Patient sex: F
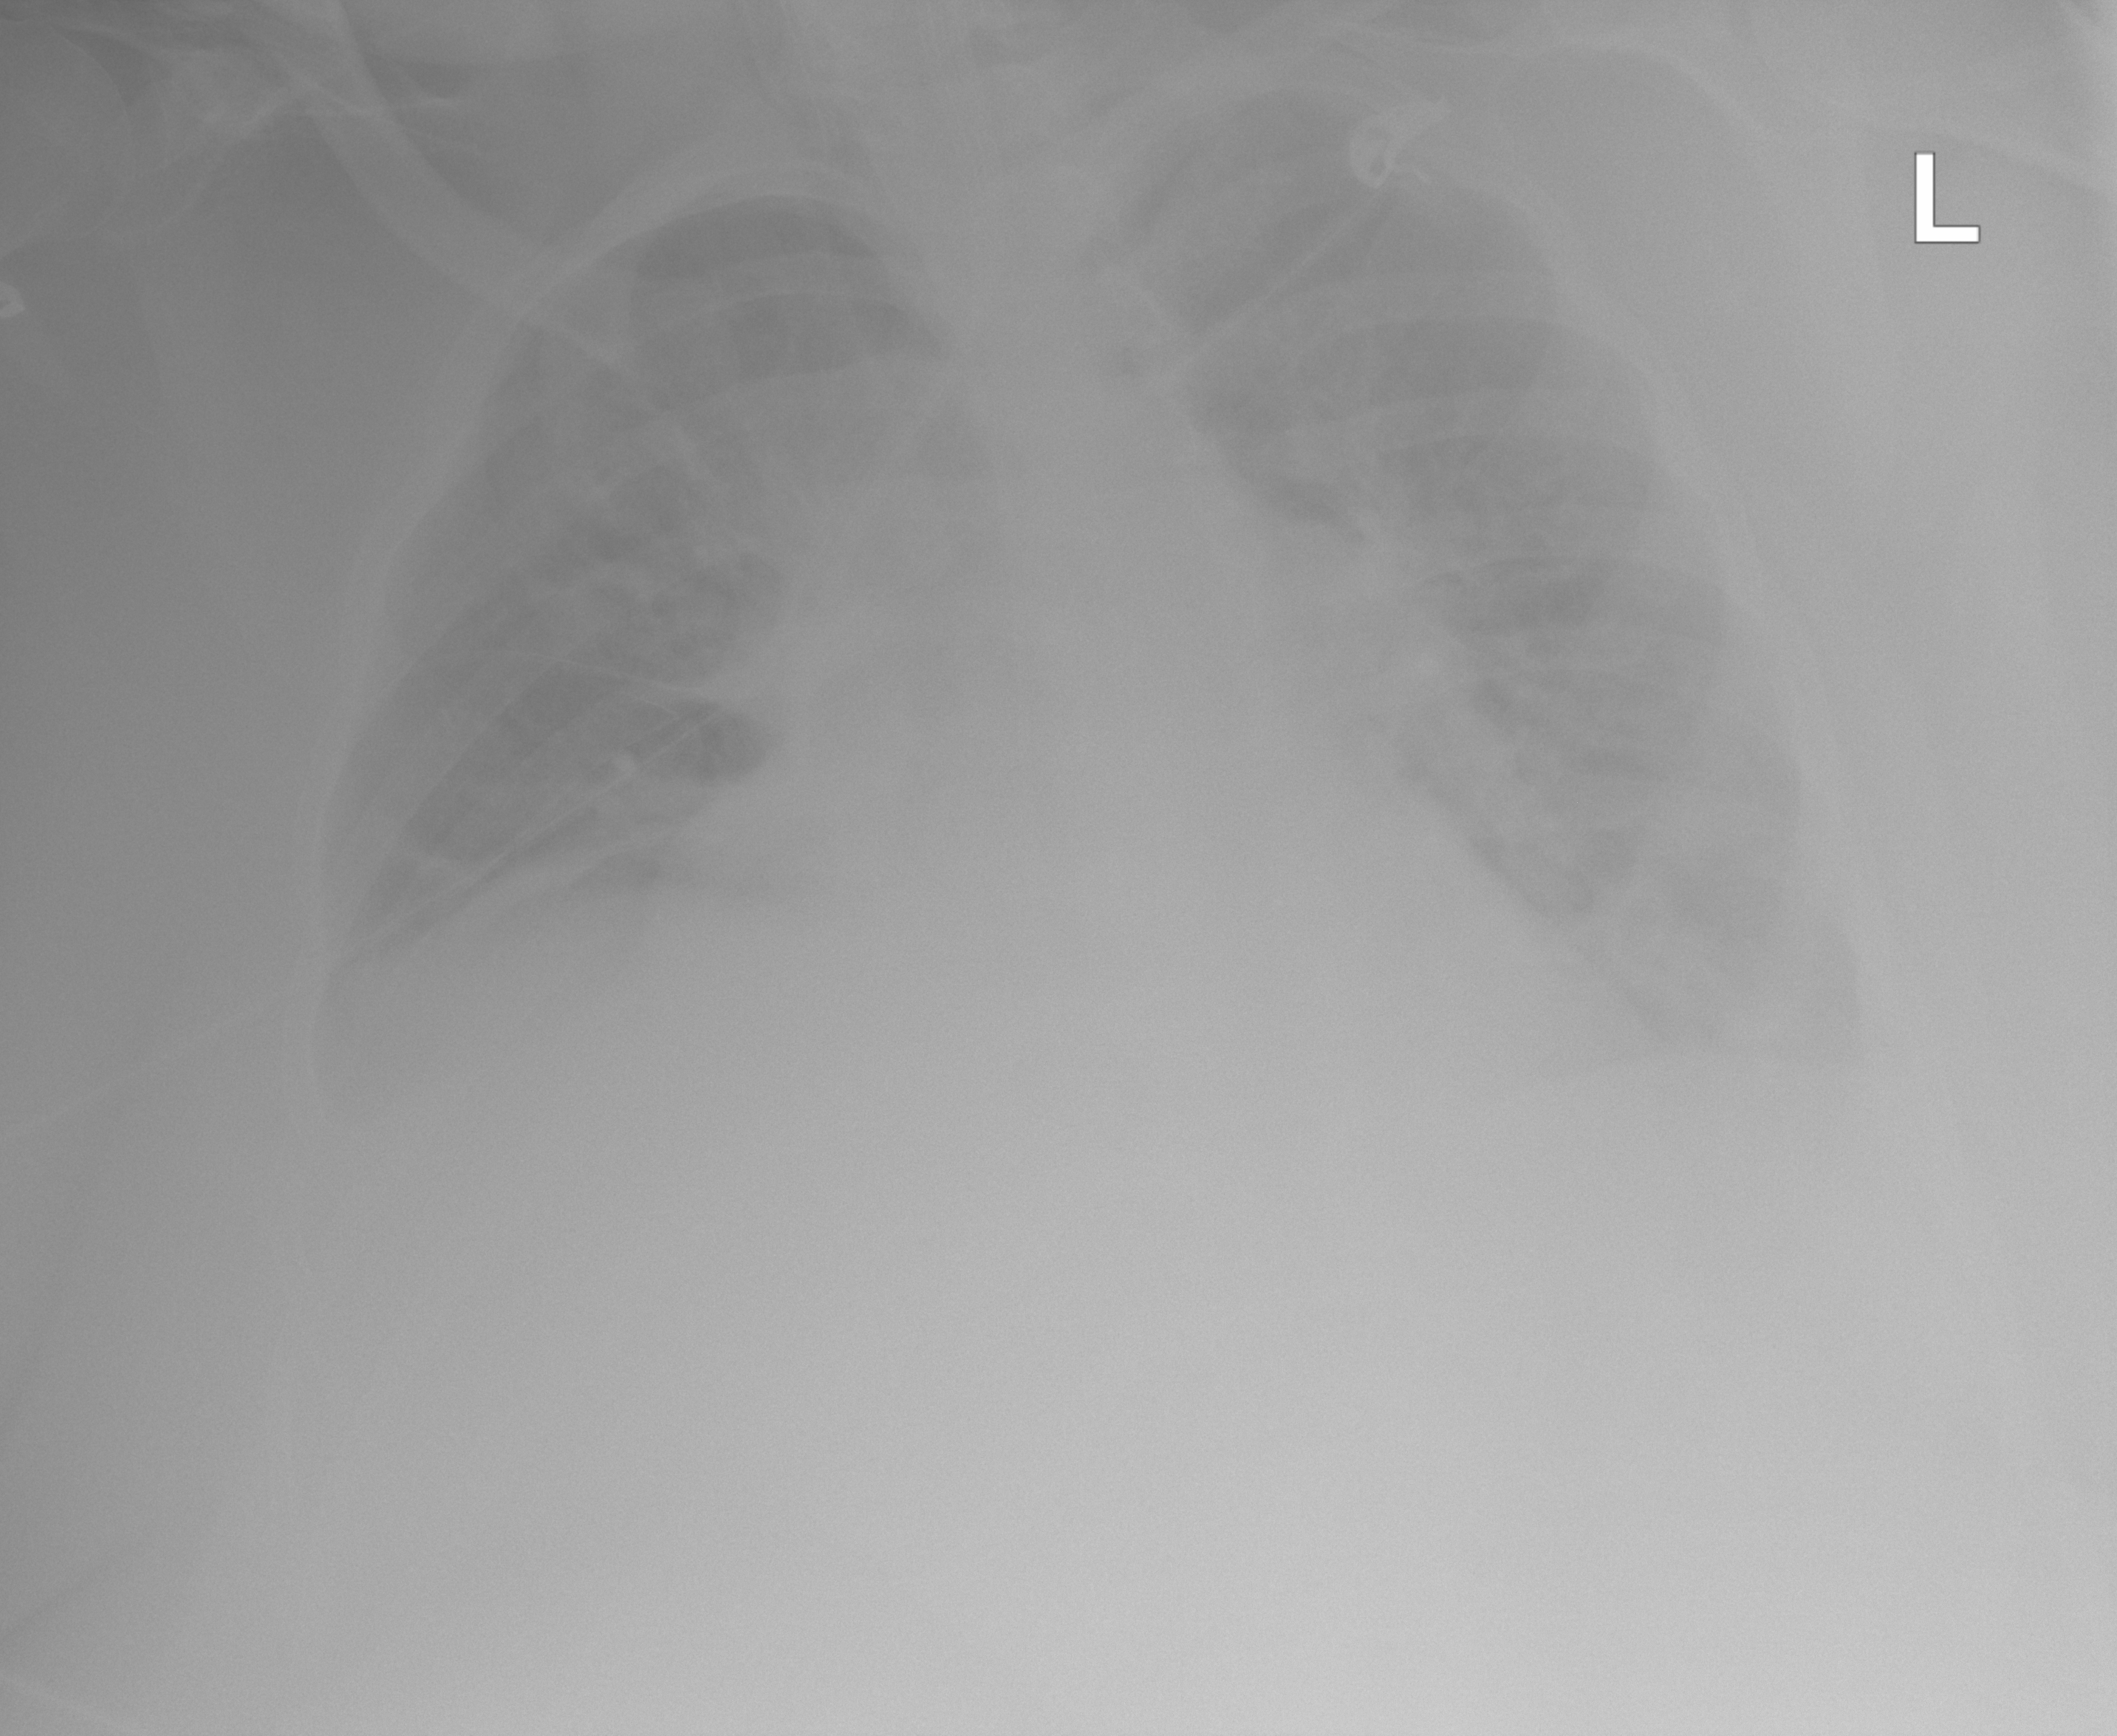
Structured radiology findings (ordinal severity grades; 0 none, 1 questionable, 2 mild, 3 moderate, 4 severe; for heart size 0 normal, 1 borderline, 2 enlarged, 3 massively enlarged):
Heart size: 2
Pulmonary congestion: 3
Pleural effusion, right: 1
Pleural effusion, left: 1
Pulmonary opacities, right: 3
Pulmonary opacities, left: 3
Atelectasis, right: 2
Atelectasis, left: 2